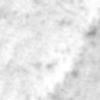
Label: no_change